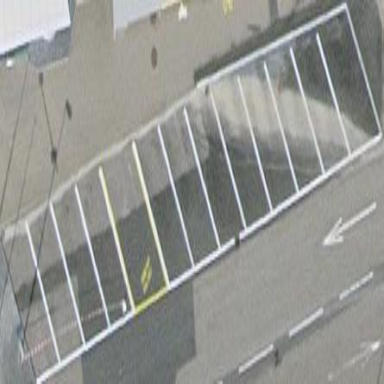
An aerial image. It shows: Street side parking area.